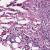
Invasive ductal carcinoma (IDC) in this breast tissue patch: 1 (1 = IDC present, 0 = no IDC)